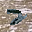
Label: 2